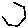
Label: hexagon